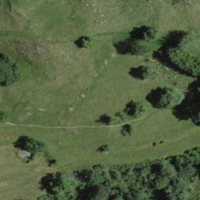
EUNIS habitat code: 24
Species observed at this site:
Laserpitium latifolium
Gentiana cruciata
Campanula glomerata
Aporia crataegi
Salvia pratensis